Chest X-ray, PA view. Patient: 44 years old, sex M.
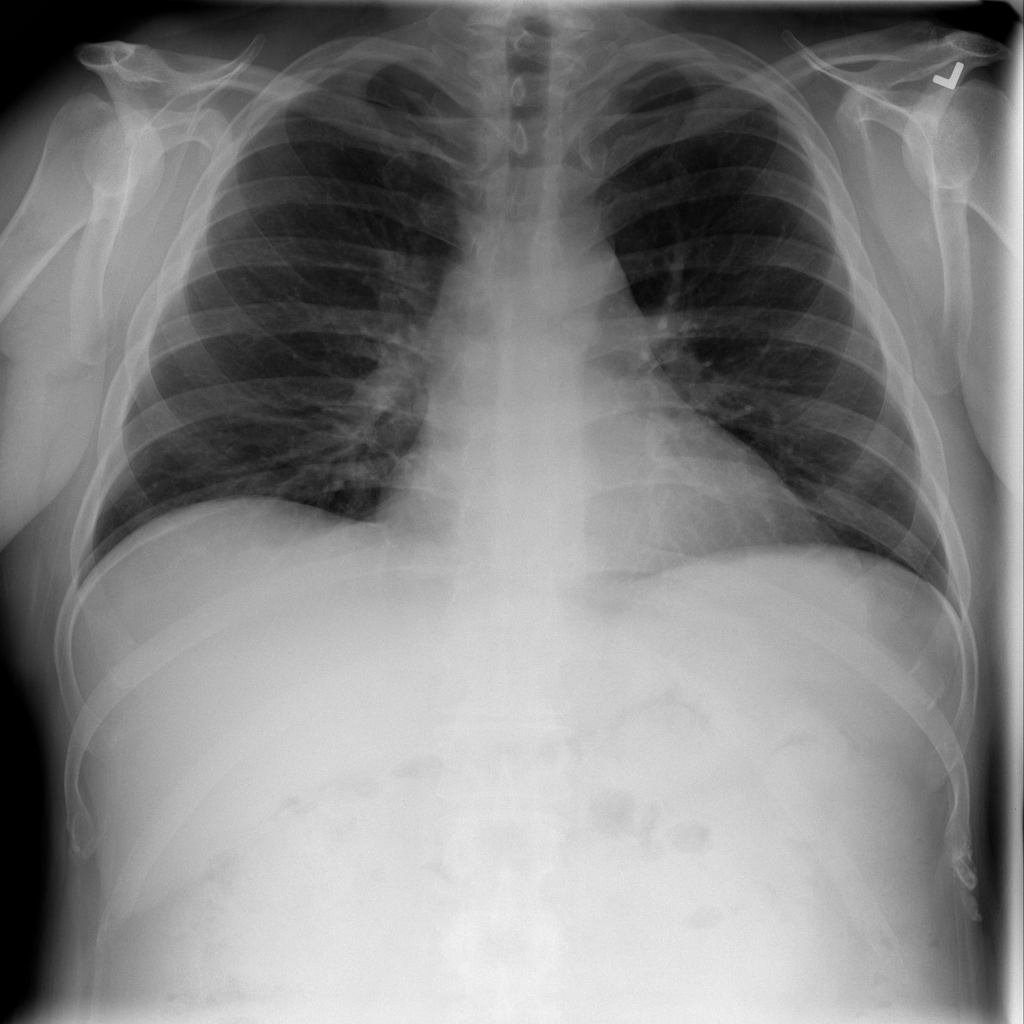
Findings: No Finding